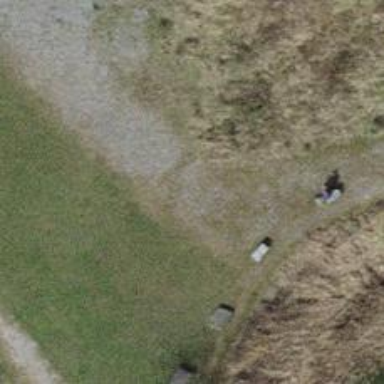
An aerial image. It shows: Picnic table located in leisure land area.